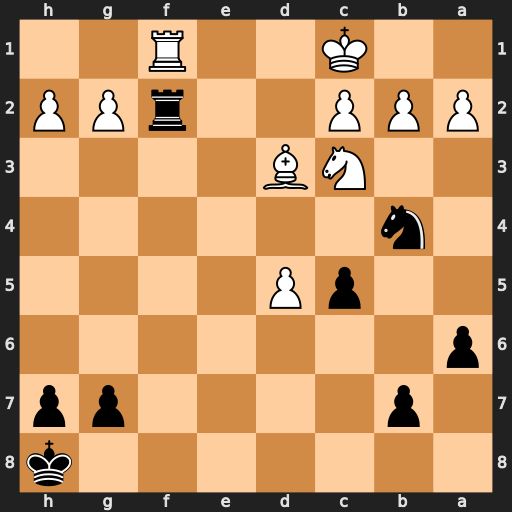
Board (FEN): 7k/1p4pp/p7/2pP4/1n6/2NB4/PPP2rPP/2K2R2
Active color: b
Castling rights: -
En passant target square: -
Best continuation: Nxd3+ cxd3 Rxf1+